Question: I want to change the default color bar (jet color) generated by Matlab, especially the step of the color (just like the figure below). How to do that?
Here's my code
'''
[hC hC] = contourf(interp2(sal,2,'spline'),[0:0.5:5]);
set(hC,'LineStyle','none','YTick',0:4);
colorbar;
'''

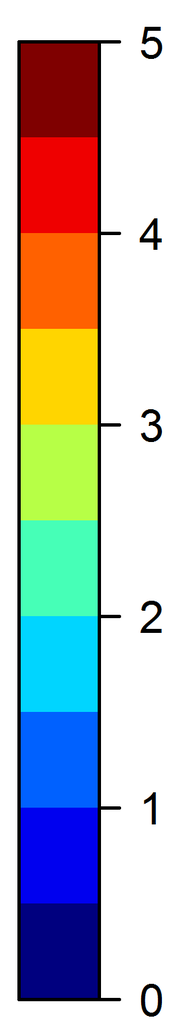
Answer: If you are looking to reduce the number of colors in the contour plot and colorbar then you can set a new colormap with a reduce color set.
'''
%Get 10 colors from jet
numColors = 10;
colormap(jet(numColors))
data = peaks;
contourf(data)
% Optionally you can set yTicks in conjunction with the number of items in your colormap to line up
colorbar('YTick',linspace(min(data(:)),max(data(:)),numColors+1))
'''

EDIT:
If you want more control over where the contour lines are drawn then use the function in this form 'countourf(data,v)' where 'v' is an monotonically increasing vector of your desired contour levels. Example:
'''
contourf(data,linspace(-7,8,numColors))
c = colorbar('YTick',linspace(-7,8,numColors+1));
'''
The will draw 10 contour lines at -7, -5.33, -3.66 ... 8. Replace -7 and 8 with whatever you wish ex. min/max of data or whatever makes sense for your application